高一 · 度量几何学
在有阳光时, 一根长为 3 米的旗轩垂直于水平地面, 它的影长为 $\sqrt{3}$ 米, 同时将一个半径为 3 米的球放在这块水平地面上, 如图所示, 求球的阴影部分的面积(结果用无理数表示).

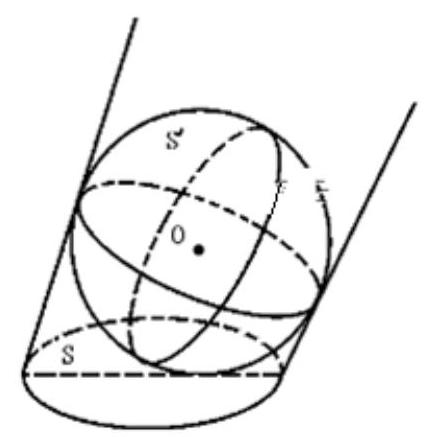
答案: \sqrt{3} \pi\left(\right.$ 米 $\left.^{2}\right)$
解析: 【分析】

先求出射影角, 再由射影比例求球的阴影部分的面积。

【详解】

解：由题意知, 光线与地面成 $60^{\circ}$ 角, 设球的阴影部分面积为 $S$, 垂直于光线的大圆面积为

$S^{\prime}$, 则 $S \cos 30^{\circ}=S^{\prime}$, 并且 $S^{\prime}=9 \pi$, 所以 $S=6 \sqrt{3} \pi\left(\right.$ 米 $\left.^{2}\right)$

【点睛】

先求出射影角, 再由射影比例求球的阴影部分的面积。